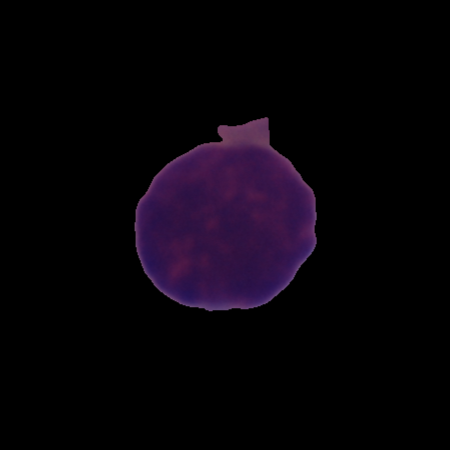
Label: cancer